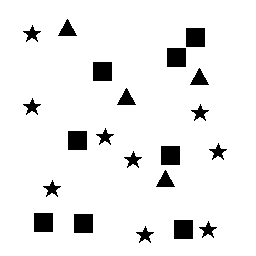
Squares: 8
Triangles: 4
Stars: 9
Total shapes: 21